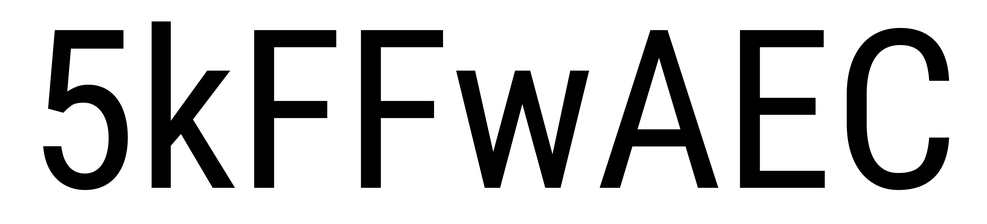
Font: Roboto_Condensed_Regular